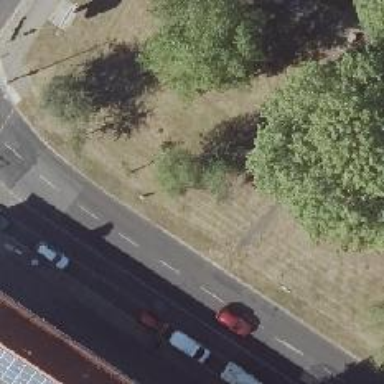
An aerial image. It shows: Footway.